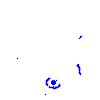
Particle: pion